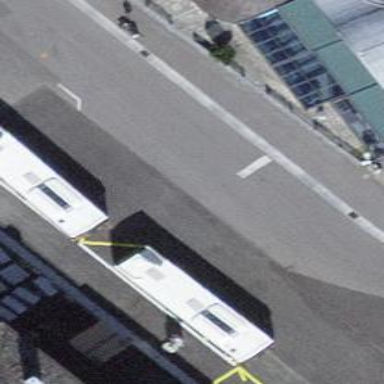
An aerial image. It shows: Public transport stop position.